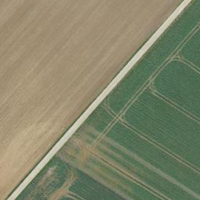
EUNIS habitat code: 52
Species observed at this site:
Fagopyrum esculentum